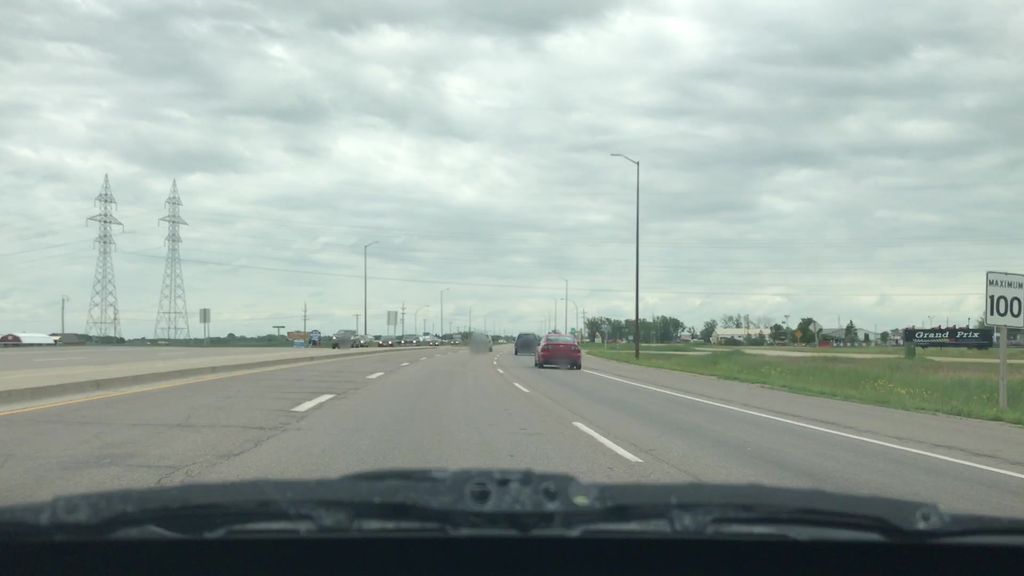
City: winnipeg